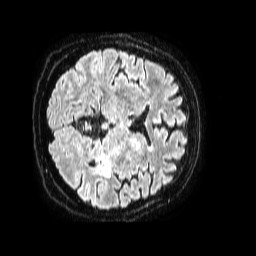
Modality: FLAIR
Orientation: axial
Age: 73
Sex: male
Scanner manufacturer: philips
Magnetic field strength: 1.5 T
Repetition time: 4.8 s
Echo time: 0.3 s